Question: we finally have migrate into Java SE 7 in out project we been working with
'''
Eclipse Java EE IDE for Web Developers.
Version: Helios Service Release 2
Build id: 20110218-0911
'''
for some quite long. i am trying to set everything to get all the Java SE 7 new Stuff i was trying to set the Eclipse Compiler to 7 but surprise the Compiler for Java SE 6 is the last
i was wondering if exists any fix or plugins to get eclipse approval my Java 7 sintax as well their support without install a new eclipse...
please take a look the image.
[update]
yes in fact i have to upgrade to 'KEPLEER' this raises another question which is differences between 'Eclipse Standard 4.3, 198 MB' and 'Eclipse IDE for Java EE Developers, 246 MB' does 'Eclipse IDE for Java EE Developers, 246 MB' have the latest version of eclipse 'KEPLER' sorry by the question i have programming almost entire in 'Netbeans.'
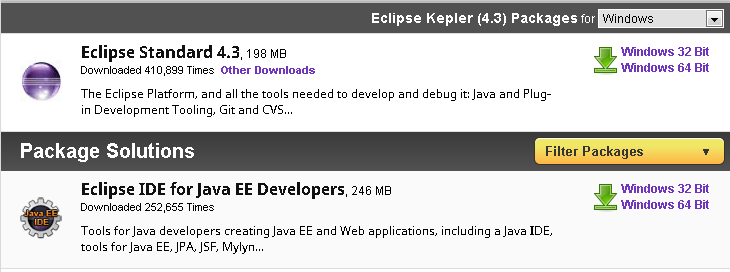
Answer: No. Helios does not support Java 7 syntax. It is also an over three year old product. Kepler just came out. Last year Juno came out. The year before Indigo came out. Before THAT Helios came out.
Why can't you upgrade your Eclipse?